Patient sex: M
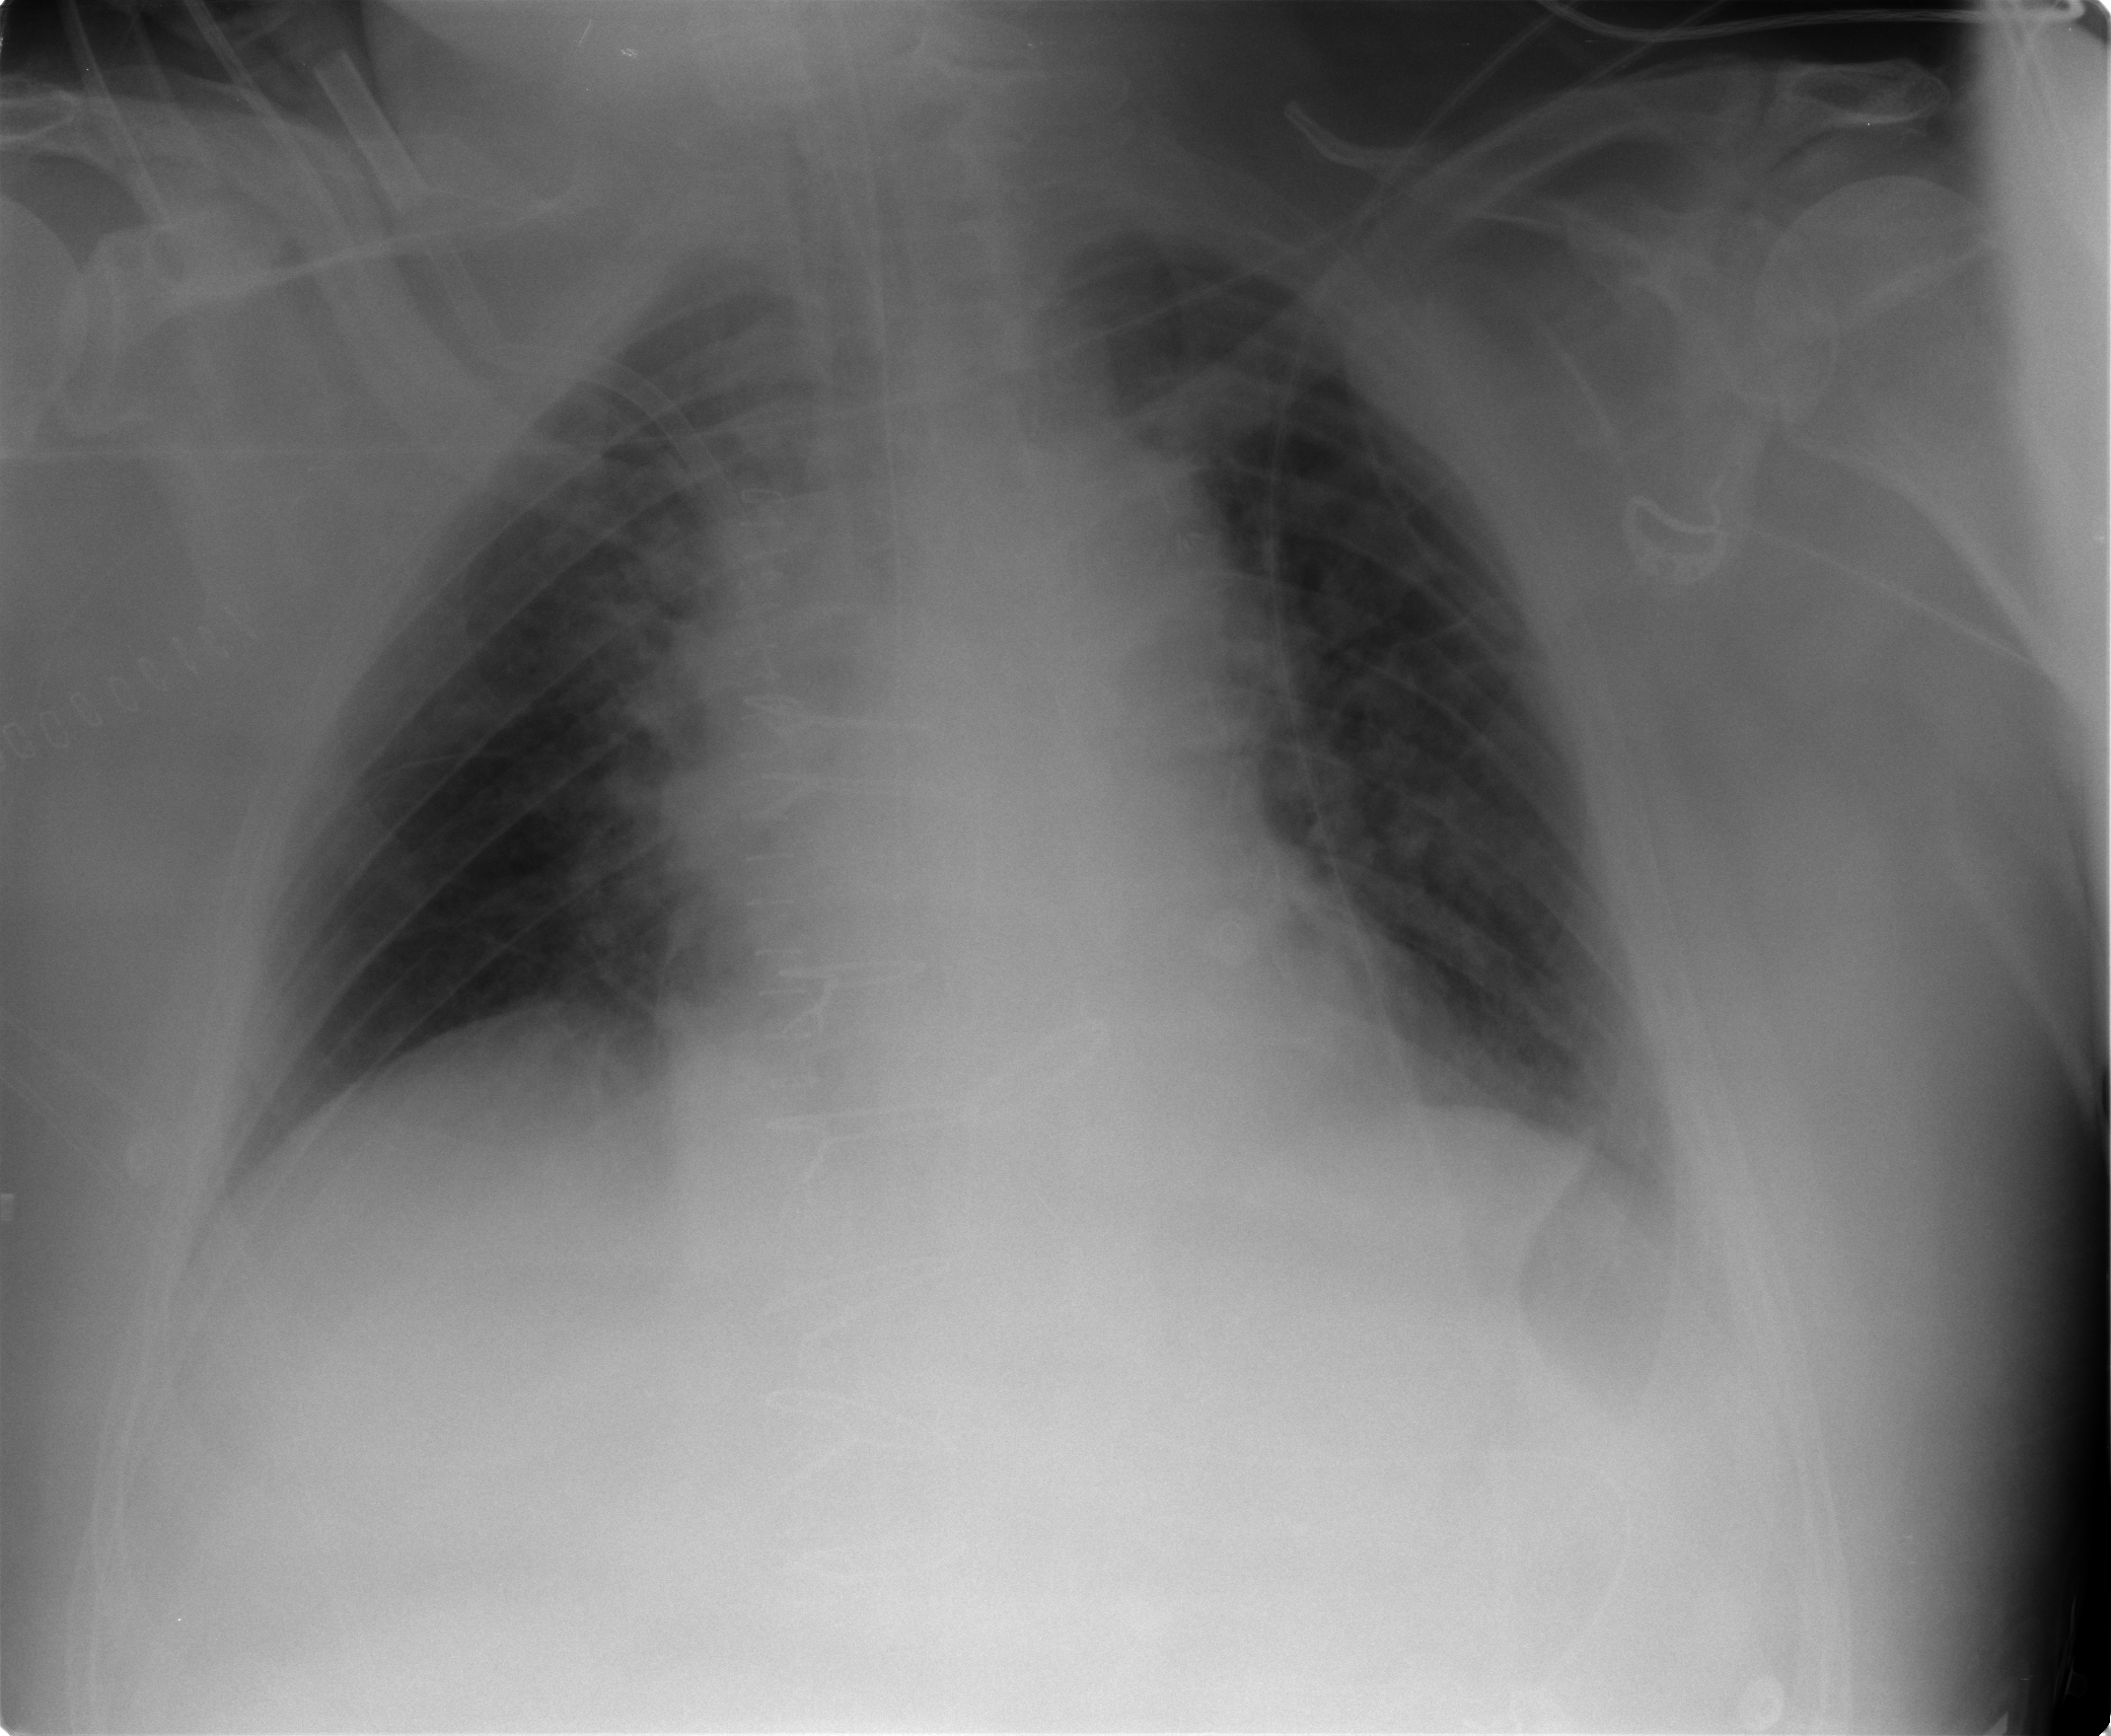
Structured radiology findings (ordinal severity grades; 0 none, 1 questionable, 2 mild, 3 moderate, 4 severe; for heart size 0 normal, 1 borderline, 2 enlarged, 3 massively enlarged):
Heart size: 0
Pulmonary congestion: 2
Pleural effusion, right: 0
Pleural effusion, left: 0
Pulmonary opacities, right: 0
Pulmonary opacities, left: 0
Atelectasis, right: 0
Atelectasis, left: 0